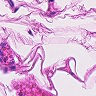
Metastatic tissue present: no